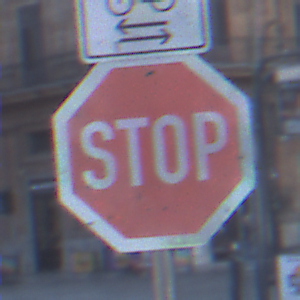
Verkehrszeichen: Stop
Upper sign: RichtungsangabeDurchPfeile9
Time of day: SunriseSunset
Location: Outdoor (Urban)
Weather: PartlyCloudy
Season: NotSpecified
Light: Natural